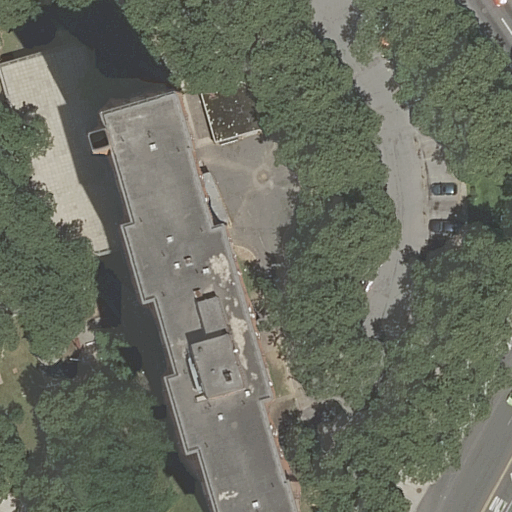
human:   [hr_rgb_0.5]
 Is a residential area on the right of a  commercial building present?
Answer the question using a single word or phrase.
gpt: no

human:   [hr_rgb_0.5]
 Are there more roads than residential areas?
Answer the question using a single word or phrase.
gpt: no

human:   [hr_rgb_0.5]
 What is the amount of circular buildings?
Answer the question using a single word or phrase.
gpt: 0

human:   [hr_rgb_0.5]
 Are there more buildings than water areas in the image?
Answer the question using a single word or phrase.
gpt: yes

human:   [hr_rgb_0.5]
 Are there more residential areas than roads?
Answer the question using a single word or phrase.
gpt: no

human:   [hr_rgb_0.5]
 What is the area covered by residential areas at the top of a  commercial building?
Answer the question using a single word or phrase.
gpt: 0m2

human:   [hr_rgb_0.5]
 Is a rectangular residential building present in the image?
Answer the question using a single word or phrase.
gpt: yes

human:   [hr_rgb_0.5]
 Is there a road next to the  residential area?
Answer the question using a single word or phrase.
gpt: yes

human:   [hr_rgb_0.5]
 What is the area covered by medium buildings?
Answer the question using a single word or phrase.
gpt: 150m2

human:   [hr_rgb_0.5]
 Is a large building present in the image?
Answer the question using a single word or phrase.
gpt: yes

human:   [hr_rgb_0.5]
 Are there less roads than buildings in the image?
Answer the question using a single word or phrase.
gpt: yes

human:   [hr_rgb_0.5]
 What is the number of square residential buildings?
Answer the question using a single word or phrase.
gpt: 0

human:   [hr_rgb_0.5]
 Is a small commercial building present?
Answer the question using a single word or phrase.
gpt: no

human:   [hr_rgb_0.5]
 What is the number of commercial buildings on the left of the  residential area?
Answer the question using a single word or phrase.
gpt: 0

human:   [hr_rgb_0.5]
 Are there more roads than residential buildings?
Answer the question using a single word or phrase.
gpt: no

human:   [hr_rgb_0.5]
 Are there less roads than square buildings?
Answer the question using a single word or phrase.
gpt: no

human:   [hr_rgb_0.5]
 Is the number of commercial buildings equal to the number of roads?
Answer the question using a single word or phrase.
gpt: no

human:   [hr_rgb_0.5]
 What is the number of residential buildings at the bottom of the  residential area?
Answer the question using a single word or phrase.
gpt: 0

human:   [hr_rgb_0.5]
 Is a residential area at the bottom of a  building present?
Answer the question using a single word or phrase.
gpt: yes

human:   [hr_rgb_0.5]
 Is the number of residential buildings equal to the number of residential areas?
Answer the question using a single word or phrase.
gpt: no

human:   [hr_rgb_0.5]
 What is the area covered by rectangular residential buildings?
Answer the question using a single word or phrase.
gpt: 150m2

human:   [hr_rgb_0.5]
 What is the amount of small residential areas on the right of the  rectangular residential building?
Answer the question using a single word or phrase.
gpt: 0

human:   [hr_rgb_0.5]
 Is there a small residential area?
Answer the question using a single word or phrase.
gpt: no

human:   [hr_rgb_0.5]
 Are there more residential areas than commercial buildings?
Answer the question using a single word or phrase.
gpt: yes

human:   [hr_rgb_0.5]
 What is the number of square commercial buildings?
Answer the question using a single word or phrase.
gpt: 0

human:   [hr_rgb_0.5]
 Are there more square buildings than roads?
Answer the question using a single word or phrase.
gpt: no

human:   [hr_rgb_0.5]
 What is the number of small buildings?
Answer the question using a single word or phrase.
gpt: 0

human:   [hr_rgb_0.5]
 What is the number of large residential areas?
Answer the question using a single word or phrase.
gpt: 0

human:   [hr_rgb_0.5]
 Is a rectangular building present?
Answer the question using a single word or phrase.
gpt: yes

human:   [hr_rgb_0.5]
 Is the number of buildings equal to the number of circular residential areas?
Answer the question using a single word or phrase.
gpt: no

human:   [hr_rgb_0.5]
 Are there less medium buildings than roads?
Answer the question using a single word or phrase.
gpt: no

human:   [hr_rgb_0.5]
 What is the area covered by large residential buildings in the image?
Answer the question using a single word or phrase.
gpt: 2176m2

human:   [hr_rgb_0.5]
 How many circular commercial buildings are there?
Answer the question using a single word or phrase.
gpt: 0

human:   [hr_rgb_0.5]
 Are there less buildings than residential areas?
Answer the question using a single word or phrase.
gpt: no

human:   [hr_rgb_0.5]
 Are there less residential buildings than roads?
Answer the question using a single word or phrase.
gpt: no

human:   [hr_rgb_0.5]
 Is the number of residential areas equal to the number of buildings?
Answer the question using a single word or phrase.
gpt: no